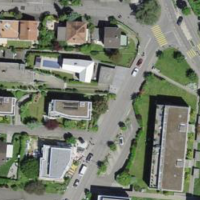
EUNIS habitat code: 55
Species observed at this site:
Prunus padus
Coreopsis verticillata